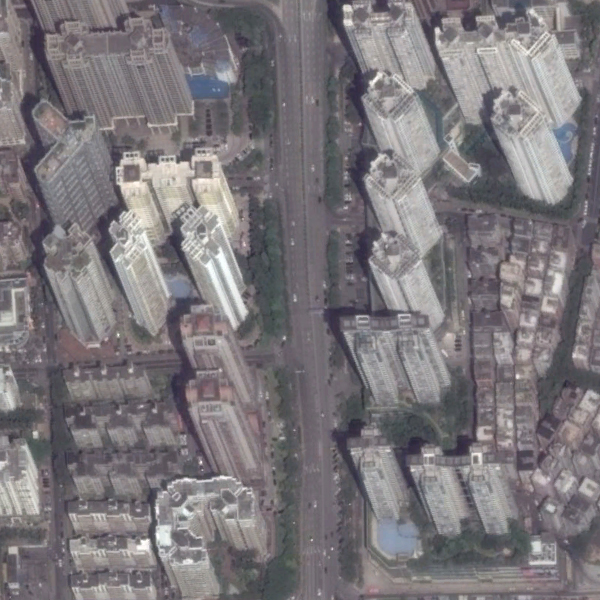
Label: Commercial